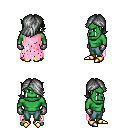
a pixel art fantasy rpg character, male body template, orc, green skin, pink tattered cape, teal pants, gray swoop hairstyle, metal gloves, gold boots, four views (front, back, left, right), 2x2 character sprite sheet, small pixel art, hard edges, no anti-aliasing